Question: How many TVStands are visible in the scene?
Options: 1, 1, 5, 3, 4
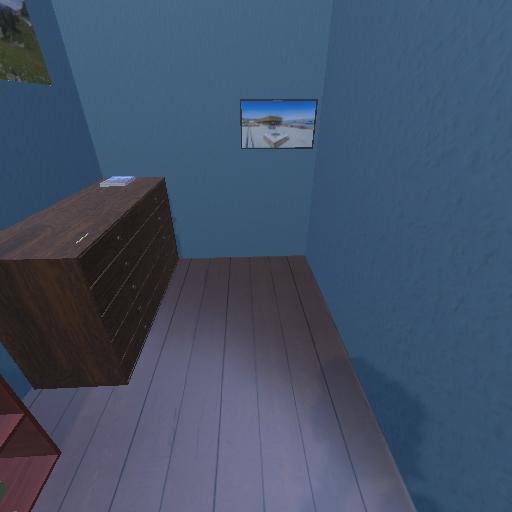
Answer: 1